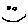
Label: smiley face